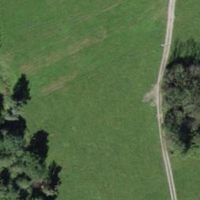
EUNIS habitat code: 52
Species observed at this site:
Prunus avium